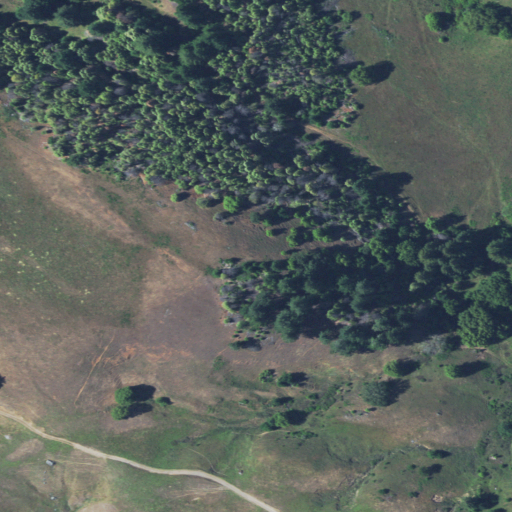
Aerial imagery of mountain in California named Pine Hill containing grassland, shrub, evergreen forest, and mixed forest